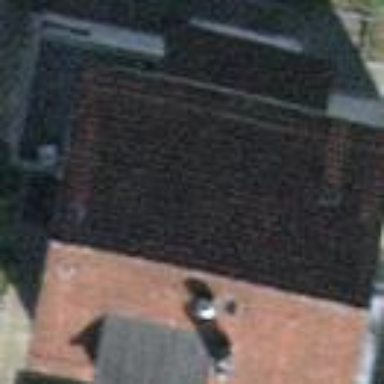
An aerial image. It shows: Pitched roof building.